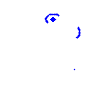
Particle: electron